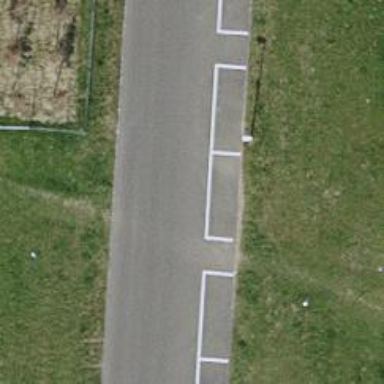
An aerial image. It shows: Driveway.